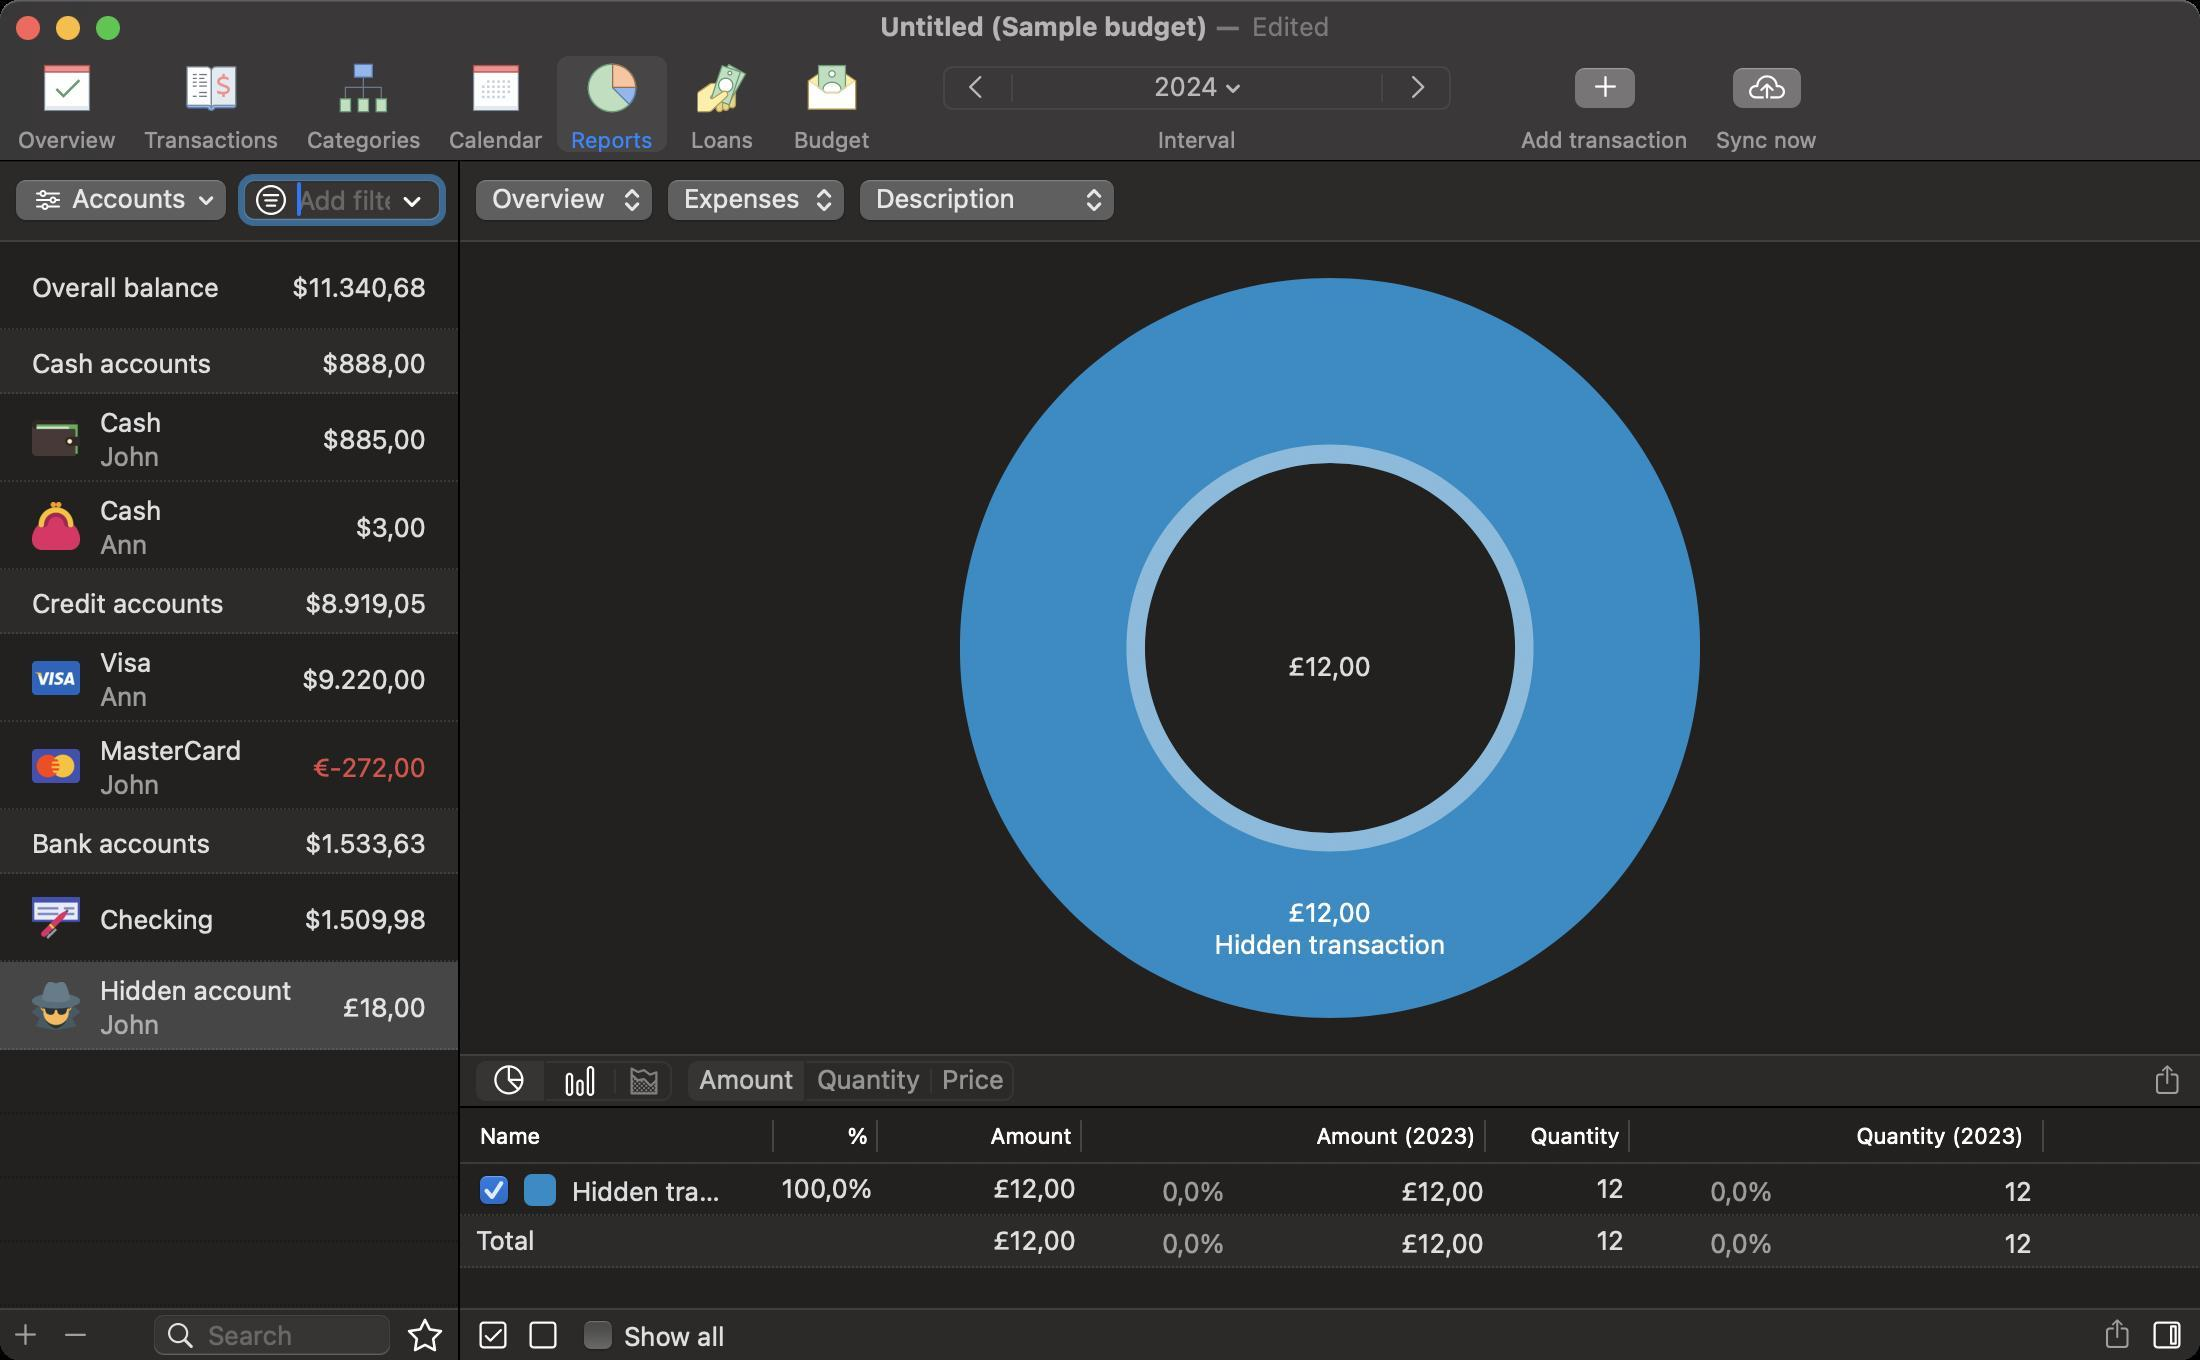
Accessibility tree:
{"name": "Untitled_(Sample_budget)", "role": "AXWindow", "description": null, "role_description": "standard window", "value": null, "position": "553.00;156.00", "size": "1100;680", "children": [{"name": null, "role": "AXGroup", "description": null, "role_description": "group", "value": null, "position": "0.00;80.00", "size": "1100;600", "children": [{"name": null, "role": "AXSplitGroup", "description": null, "role_description": "split group", "value": null, "position": "0.00;80.00", "size": "1100;600", "children": [{"name": "Accounts", "role": "AXMenuButton", "description": null, "role_description": "menu button", "value": null, "position": "5.00;89.00", "size": "112;25", "children": []}, {"name": null, "role": "AXTextField", "description": null, "role_description": "search text field", "value": "", "position": "121.00;89.00", "size": "100;22", "children": [{"name": "", "role": "AXButton", "description": "search", "role_description": "button", "value": null, "position": "123.00;89.00", "size": "25;22", "children": []}]}, {"name": null, "role": "AXTextField", "description": null, "role_description": "search text field", "value": "", "position": "76.00;656.50", "size": "120;22", "children": [{"name": "", "role": "AXButton", "description": "search", "role_description": "button", "value": null, "position": "78.00;656.50", "size": "25;22", "children": []}]}, {"name": "", "role": "AXButton", "description": null, "role_description": "button", "value": null, "position": "200.00;655.00", "size": "25;25", "children": []}, {"name": "", "role": "AXButton", "description": "add", "role_description": "button", "value": null, "position": "0.00;652.50", "size": "26;29", "children": []}, {"name": "", "role": "AXButton", "description": "remove", "role_description": "button", "value": null, "position": "25.00;657.00", "size": "26;20", "children": []}, {"name": null, "role": "AXScrollArea", "description": null, "role_description": "scroll area", "value": null, "position": "0.00;121.00", "size": "229;533", "children": [{"name": null, "role": "AXTable", "description": null, "role_description": "table", "value": null, "position": "0.00;121.00", "size": "229;533", "children": [{"name": null, "role": "AXRow", "description": null, "role_description": "table row", "value": null, "position": "0.00;121.00", "size": "229;44", "children": [{"name": null, "role": "AXCell", "description": null, "role_description": "cell", "value": null, "position": "6.00;121.00", "size": "217;44", "children": [{"name": null, "role": "AXStaticText", "description": null, "role_description": "text", "value": "Overall balance", "position": "14.00;134.50", "size": "98;17", "children": []}, {"name": null, "role": "AXStaticText", "description": null, "role_description": "text", "value": "$11.340,68", "position": "144.00;134.50", "size": "71;17", "children": []}]}]}, {"name": null, "role": "AXRow", "description": null, "role_description": "table row", "value": null, "position": "0.00;165.00", "size": "229;32", "children": [{"name": null, "role": "AXCell", "description": null, "role_description": "cell", "value": null, "position": "6.00;165.00", "size": "217;32", "children": [{"name": null, "role": "AXStaticText", "description": null, "role_description": "text", "value": "Cash accounts", "position": "14.00;172.50", "size": "94;17", "children": []}, {"name": null, "role": "AXStaticText", "description": null, "role_description": "text", "value": "$888,00", "position": "159.00;172.50", "size": "56;17", "children": []}]}]}, {"name": null, "role": "AXRow", "description": null, "role_description": "table row", "value": null, "position": "0.00;197.00", "size": "229;44", "children": [{"name": null, "role": "AXCell", "description": null, "role_description": "cell", "value": null, "position": "6.00;197.00", "size": "217;44", "children": [{"name": null, "role": "AXImage", "description": "", "role_description": "image", "value": null, "position": "16.00;207.00", "size": "24;24", "children": []}, {"name": null, "role": "AXStaticText", "description": null, "role_description": "text", "value": "Cash", "position": "48.00;202.00", "size": "35;17", "children": []}, {"name": null, "role": "AXStaticText", "description": null, "role_description": "text", "value": "John", "position": "48.00;219.00", "size": "34;17", "children": []}, {"name": null, "role": "AXStaticText", "description": null, "role_description": "text", "value": "$885,00", "position": "159.00;210.50", "size": "56;17", "children": []}]}]}, {"name": null, "role": "AXRow", "description": null, "role_description": "table row", "value": null, "position": "0.00;241.00", "size": "229;44", "children": [{"name": null, "role": "AXCell", "description": null, "role_description": "cell", "value": null, "position": "6.00;241.00", "size": "217;44", "children": [{"name": null, "role": "AXImage", "description": "", "role_description": "image", "value": null, "position": "16.00;251.00", "size": "24;24", "children": []}, {"name": null, "role": "AXStaticText", "description": null, "role_description": "text", "value": "Cash", "position": "48.00;246.00", "size": "35;17", "children": []}, {"name": null, "role": "AXStaticText", "description": null, "role_description": "text", "value": "Ann", "position": "48.00;263.00", "size": "28;17", "children": []}, {"name": null, "role": "AXStaticText", "description": null, "role_description": "text", "value": "$3,00", "position": "175.50;254.50", "size": "40;17", "children": []}]}]}, {"name": null, "role": "AXRow", "description": null, "role_description": "table row", "value": null, "position": "0.00;285.00", "size": "229;32", "children": [{"name": null, "role": "AXCell", "description": null, "role_description": "cell", "value": null, "position": "6.00;285.00", "size": "217;32", "children": [{"name": null, "role": "AXStaticText", "description": null, "role_description": "text", "value": "Credit accounts", "position": "14.00;292.50", "size": "100;17", "children": []}, {"name": null, "role": "AXStaticText", "description": null, "role_description": "text", "value": "$8.919,05", "position": "150.50;292.50", "size": "64;17", "children": []}]}]}, {"name": null, "role": "AXRow", "description": null, "role_description": "table row", "value": null, "position": "0.00;317.00", "size": "229;44", "children": [{"name": null, "role": "AXCell", "description": null, "role_description": "cell", "value": null, "position": "6.00;317.00", "size": "217;44", "children": [{"name": null, "role": "AXImage", "description": "", "role_description": "image", "value": null, "position": "16.00;327.00", "size": "24;24", "children": []}, {"name": null, "role": "AXStaticText", "description": null, "role_description": "text", "value": "Visa", "position": "48.00;322.00", "size": "30;17", "children": []}, {"name": null, "role": "AXStaticText", "description": null, "role_description": "text", "value": "Ann", "position": "48.00;339.00", "size": "28;17", "children": []}, {"name": null, "role": "AXStaticText", "description": null, "role_description": "text", "value": "$9.220,00", "position": "149.00;330.50", "size": "66;17", "children": []}]}]}, {"name": null, "role": "AXRow", "description": null, "role_description": "table row", "value": null, "position": "0.00;361.00", "size": "229;44", "children": [{"name": null, "role": "AXCell", "description": null, "role_description": "cell", "value": null, "position": "6.00;361.00", "size": "217;44", "children": [{"name": null, "role": "AXImage", "description": "", "role_description": "image", "value": null, "position": "16.00;371.00", "size": "24;24", "children": []}, {"name": null, "role": "AXStaticText", "description": null, "role_description": "text", "value": "MasterCard", "position": "48.00;366.00", "size": "75;17", "children": []}, {"name": null, "role": "AXStaticText", "description": null, "role_description": "text", "value": "John", "position": "48.00;383.00", "size": "34;17", "children": []}, {"name": null, "role": "AXStaticText", "description": null, "role_description": "text", "value": "€-272,00", "position": "154.50;374.50", "size": "60;17", "children": []}]}]}, {"name": null, "role": "AXRow", "description": null, "role_description": "table row", "value": null, "position": "0.00;405.00", "size": "229;32", "children": [{"name": null, "role": "AXCell", "description": null, "role_description": "cell", "value": null, "position": "6.00;405.00", "size": "217;32", "children": [{"name": null, "role": "AXStaticText", "description": null, "role_description": "text", "value": "Bank accounts", "position": "14.00;412.50", "size": "94;17", "children": []}, {"name": null, "role": "AXStaticText", "description": null, "role_description": "text", "value": "$1.533,63", "position": "150.50;412.50", "size": "64;17", "children": []}]}]}, {"name": null, "role": "AXRow", "description": null, "role_description": "table row", "value": null, "position": "0.00;437.00", "size": "229;44", "children": [{"name": null, "role": "AXCell", "description": null, "role_description": "cell", "value": null, "position": "6.00;437.00", "size": "217;44", "children": [{"name": null, "role": "AXImage", "description": "", "role_description": "image", "value": null, "position": "16.00;447.00", "size": "24;24", "children": []}, {"name": null, "role": "AXStaticText", "description": null, "role_description": "text", "value": "Checking", "position": "48.00;450.50", "size": "61;17", "children": []}, {"name": null, "role": "AXStaticText", "description": null, "role_description": "text", "value": "$1.509,98", "position": "150.00;450.50", "size": "65;17", "children": []}]}]}, {"name": null, "role": "AXRow", "description": null, "role_description": "table row", "value": null, "position": "0.00;481.00", "size": "229;44", "children": [{"name": null, "role": "AXCell", "description": null, "role_description": "cell", "value": null, "position": "6.00;481.00", "size": "217;44", "children": [{"name": null, "role": "AXImage", "description": "", "role_description": "image", "value": null, "position": "16.00;491.00", "size": "24;24", "children": []}, {"name": null, "role": "AXStaticText", "description": null, "role_description": "text", "value": "Hidden account", "position": "48.00;486.00", "size": "100;17", "children": []}, {"name": null, "role": "AXStaticText", "description": null, "role_description": "text", "value": "John", "position": "48.00;503.00", "size": "34;17", "children": []}, {"name": null, "role": "AXStaticText", "description": null, "role_description": "text", "value": "£18,00", "position": "167.50;494.50", "size": "48;17", "children": []}]}]}, {"name": null, "role": "AXColumn", "description": null, "role_description": "column", "value": null, "position": "0.00;121.00", "size": "229;533", "children": []}]}]}, {"name": null, "role": "AXSplitter", "description": null, "role_description": "splitter", "value": 229.0, "position": "229.00;80.00", "size": "1;600", "children": []}, {"name": null, "role": "AXGroup", "description": null, "role_description": "group", "value": null, "position": "230.00;80.00", "size": "870;600", "children": [{"name": null, "role": "AXPopUpButton", "description": null, "role_description": "pop up button", "value": "Overview", "position": "235.00;89.00", "size": "95;25", "children": []}, {"name": null, "role": "AXPopUpButton", "description": null, "role_description": "pop up button", "value": "Expenses", "position": "331.00;89.00", "size": "95;25", "children": []}, {"name": null, "role": "AXPopUpButton", "description": null, "role_description": "pop up button", "value": "Description", "position": "427.00;89.00", "size": "134;25", "children": []}, {"name": null, "role": "AXSplitGroup", "description": null, "role_description": "split group", "value": null, "position": "230.00;121.00", "size": "870;559", "children": [{"name": null, "role": "AXGroup", "description": null, "role_description": "group", "value": null, "position": "230.00;121.00", "size": "870;406", "children": [{"name": null, "role": "AXGroup", "description": null, "role_description": "group", "value": null, "position": "230.00;121.00", "size": "870;406", "children": [{"name": null, "role": "AXList", "description": "Chart View", "role_description": "list", "value": null, "position": "230.00;121.00", "size": "870;406", "children": [{"name": null, "role": "AXStaticText", "description": ". 1 Element", "role_description": "text", "value": null, "position": "230.00;121.00", "size": "870;406", "children": []}, {"name": null, "role": "AXRow", "description": "Hidden transaction : £12,00 ", "role_description": "row", "value": null, "position": "480.00;139.00", "size": "370;370", "children": []}]}]}]}, {"name": null, "role": "AXRadioGroup", "description": null, "role_description": "radio group", "value": "{\n    \"name\": null,\n    \"role\": \"AXRadioButton\",\n    \"description\": null,\n    \"role_description\": \"radio button\",\n    \"value\": 1,\n    \"position\": \"237.00;529.50\",\n    \"size\": \"36;23\",\n    \"children\": []\n}", "position": "237.00;529.50", "size": "100;23", "children": [{"name": null, "role": "AXRadioButton", "description": null, "role_description": "radio button", "value": 1, "position": "237.00;529.50", "size": "36;23", "children": []}, {"name": null, "role": "AXRadioButton", "description": null, "role_description": "radio button", "value": 0, "position": "273.00;529.50", "size": "35;23", "children": []}, {"name": null, "role": "AXRadioButton", "description": null, "role_description": "radio button", "value": 0, "position": "308.00;529.50", "size": "29;23", "children": []}]}, {"name": null, "role": "AXRadioGroup", "description": null, "role_description": "radio group", "value": "{\n    \"name\": null,\n    \"role\": \"AXRadioButton\",\n    \"description\": \"Amount\",\n    \"role_description\": \"radio button\",\n    \"value\": 1,\n    \"position\": \"343.00;529.50\",\n    \"size\": \"60;23\",\n    \"children\": []\n}", "position": "343.00;529.50", "size": "165;23", "children": [{"name": null, "role": "AXRadioButton", "description": "Amount", "role_description": "radio button", "value": 1, "position": "343.00;529.50", "size": "60;23", "children": []}, {"name": null, "role": "AXRadioButton", "description": "Quantity", "role_description": "radio button", "value": 0, "position": "403.00;529.50", "size": "63;23", "children": []}, {"name": null, "role": "AXRadioButton", "description": "Price", "role_description": "radio button", "value": 0, "position": "466.00;529.50", "size": "42;23", "children": []}]}, {"name": "", "role": "AXButton", "description": "share", "role_description": "button", "value": null, "position": "1071.00;522.00", "size": "26;34", "children": []}, {"name": null, "role": "AXSplitter", "description": null, "role_description": "splitter", "value": 432.0, "position": "230.00;553.00", "size": "870;1", "children": []}, {"name": "", "role": "AXButton", "description": "share", "role_description": "button", "value": null, "position": "1046.00;649.00", "size": "26;34", "children": []}, {"name": "", "role": "AXButton", "description": null, "role_description": "button", "value": null, "position": "259.00;655.00", "size": "25;25", "children": []}, {"name": "", "role": "AXButton", "description": null, "role_description": "button", "value": null, "position": "234.00;655.00", "size": "25;25", "children": []}, {"name": "", "role": "AXButton", "description": null, "role_description": "button", "value": null, "position": "1071.00;655.00", "size": "25;25", "children": []}, {"name": "Show_all", "role": "AXCheckBox", "description": null, "role_description": "checkbox", "value": 0, "position": "290.00;658.50", "size": "77;18", "children": []}, {"name": null, "role": "AXScrollArea", "description": null, "role_description": "scroll area", "value": null, "position": "230.00;554.00", "size": "870;100", "children": [{"name": null, "role": "AXTable", "description": null, "role_description": "table", "value": null, "position": "230.00;582.00", "size": "870;72", "children": [{"name": null, "role": "AXRow", "description": null, "role_description": "table row", "value": null, "position": "230.00;582.00", "size": "870;26", "children": [{"name": null, "role": "AXCell", "description": null, "role_description": "cell", "value": null, "position": "236.00;585.00", "size": "150;20", "children": [{"name": null, "role": "AXGroup", "description": null, "role_description": "group", "value": null, "position": "262.00;587.00", "size": "16;16", "children": []}, {"name": null, "role": "AXStaticText", "description": null, "role_description": "text", "value": "Hidden transaction", "position": "284.00;586.50", "size": "83;17", "children": []}, {"name": "", "role": "AXCheckBox", "description": null, "role_description": "checkbox", "value": 1, "position": "238.00;586.00", "size": "18;18", "children": []}]}, {"name": null, "role": "AXCell", "description": null, "role_description": "cell", "value": null, "position": "388.00;585.00", "size": "50;20", "children": [{"name": null, "role": "AXStaticText", "description": null, "role_description": "text", "value": "100,0%", "position": "388.00;585.00", "size": "50;16", "children": []}]}, {"name": null, "role": "AXCell", "description": null, "role_description": "cell", "value": null, "position": "440.00;585.00", "size": "100;20", "children": [{"name": null, "role": "AXStaticText", "description": null, "role_description": "text", "value": "£12,00", "position": "440.00;585.00", "size": "100;16", "children": []}]}, {"name": null, "role": "AXCell", "description": null, "role_description": "cell", "value": null, "position": "542.00;585.00", "size": "200;20", "children": [{"name": null, "role": "AXStaticText", "description": null, "role_description": "text", "value": " 0,0%", "position": "540.00;586.50", "size": "74;17", "children": []}, {"name": null, "role": "AXStaticText", "description": null, "role_description": "text", "value": "£12,00", "position": "610.00;586.50", "size": "134;17", "children": []}]}, {"name": null, "role": "AXCell", "description": null, "role_description": "cell", "value": null, "position": "744.00;585.00", "size": "70;20", "children": [{"name": null, "role": "AXStaticText", "description": null, "role_description": "text", "value": "12", "position": "744.00;585.00", "size": "70;16", "children": []}]}, {"name": null, "role": "AXCell", "description": null, "role_description": "cell", "value": null, "position": "816.00;585.00", "size": "200;20", "children": [{"name": null, "role": "AXStaticText", "description": null, "role_description": "text", "value": " 0,0%", "position": "814.00;586.50", "size": "74;17", "children": []}, {"name": null, "role": "AXStaticText", "description": null, "role_description": "text", "value": "12", "position": "884.00;586.50", "size": "134;17", "children": []}]}]}, {"name": null, "role": "AXRow", "description": null, "role_description": "table row", "value": null, "position": "230.00;608.00", "size": "870;26", "children": [{"name": null, "role": "AXCell", "description": null, "role_description": "cell", "value": null, "position": "236.00;611.00", "size": "150;20", "children": [{"name": null, "role": "AXStaticText", "description": null, "role_description": "text", "value": "Total", "position": "236.00;611.00", "size": "150;16", "children": []}]}, {"name": null, "role": "AXCell", "description": null, "role_description": "cell", "value": null, "position": "388.00;611.00", "size": "50;20", "children": [{"name": null, "role": "AXStaticText", "description": null, "role_description": "text", "value": "", "position": "388.00;611.00", "size": "50;16", "children": []}]}, {"name": null, "role": "AXCell", "description": null, "role_description": "cell", "value": null, "position": "440.00;611.00", "size": "100;20", "children": [{"name": null, "role": "AXStaticText", "description": null, "role_description": "text", "value": "£12,00", "position": "440.00;611.00", "size": "100;16", "children": []}]}, {"name": null, "role": "AXCell", "description": null, "role_description": "cell", "value": null, "position": "542.00;611.00", "size": "200;20", "children": [{"name": null, "role": "AXStaticText", "description": null, "role_description": "text", "value": " 0,0%", "position": "540.00;612.50", "size": "74;17", "children": []}, {"name": null, "role": "AXStaticText", "description": null, "role_description": "text", "value": "£12,00", "position": "610.00;612.50", "size": "134;17", "children": []}]}, {"name": null, "role": "AXCell", "description": null, "role_description": "cell", "value": null, "position": "744.00;611.00", "size": "70;20", "children": [{"name": null, "role": "AXStaticText", "description": null, "role_description": "text", "value": "12", "position": "744.00;611.00", "size": "70;16", "children": []}]}, {"name": null, "role": "AXCell", "description": null, "role_description": "cell", "value": null, "position": "816.00;611.00", "size": "200;20", "children": [{"name": null, "role": "AXStaticText", "description": null, "role_description": "text", "value": " 0,0%", "position": "814.00;612.50", "size": "74;17", "children": []}, {"name": null, "role": "AXStaticText", "description": null, "role_description": "text", "value": "12", "position": "884.00;612.50", "size": "134;17", "children": []}]}]}, {"name": null, "role": "AXColumn", "description": null, "role_description": "column", "value": null, "position": "230.00;582.00", "size": "157;72", "children": []}, {"name": null, "role": "AXColumn", "description": null, "role_description": "column", "value": null, "position": "387.00;582.00", "size": "52;72", "children": []}, {"name": null, "role": "AXColumn", "description": null, "role_description": "column", "value": null, "position": "439.00;582.00", "size": "102;72", "children": []}, {"name": null, "role": "AXColumn", "description": null, "role_description": "column", "value": null, "position": "541.00;582.00", "size": "202;72", "children": []}, {"name": null, "role": "AXColumn", "description": null, "role_description": "column", "value": null, "position": "743.00;582.00", "size": "72;72", "children": []}, {"name": null, "role": "AXColumn", "description": null, "role_description": "column", "value": null, "position": "815.00;582.00", "size": "207;72", "children": []}, {"name": null, "role": "AXGroup", "description": null, "role_description": "group", "value": null, "position": "230.00;554.00", "size": "870;28", "children": [{"name": "Name", "role": "AXButton", "description": null, "role_description": "sort button", "value": null, "position": "230.00;554.00", "size": "157;28", "children": []}, {"name": "%", "role": "AXButton", "description": null, "role_description": "sort button", "value": null, "position": "387.00;554.00", "size": "52;28", "children": []}, {"name": "Amount", "role": "AXButton", "description": null, "role_description": "sort button", "value": null, "position": "439.00;554.00", "size": "102;28", "children": []}, {"name": "Amount_(2023)", "role": "AXButton", "description": null, "role_description": "sort button", "value": null, "position": "541.00;554.00", "size": "202;28", "children": []}, {"name": "Quantity", "role": "AXButton", "description": null, "role_description": "sort button", "value": null, "position": "743.00;554.00", "size": "72;28", "children": []}, {"name": "Quantity_(2023)", "role": "AXButton", "description": null, "role_description": "sort button", "value": null, "position": "815.00;554.00", "size": "207;28", "children": []}]}]}]}]}]}, {"name": null, "role": "AXScrollArea", "description": null, "role_description": "scroll area", "value": null, "position": "230.00;80.00", "size": "810;0", "children": [{"name": null, "role": "AXList", "description": null, "role_description": "collection", "value": null, "position": "230.00;80.00", "size": "810;40", "children": []}, {"name": null, "role": "AXScrollBar", "description": null, "role_description": "scroll bar", "value": 0.0, "position": "1024.00;80.00", "size": "16;0", "children": [{"name": null, "role": "AXValueIndicator", "description": null, "role_description": "value indicator", "value": 0.0, "position": "1028.00;81.00", "size": "12;26", "children": []}, {"name": null, "role": "AXButton", "description": null, "role_description": "increment arrow button", "value": null, "position": "1024.00;80.00", "size": "0;0", "children": []}, {"name": null, "role": "AXButton", "description": null, "role_description": "decrement arrow button", "value": null, "position": "1024.00;80.00", "size": "0;0", "children": []}, {"name": null, "role": "AXButton", "description": null, "role_description": "increment page button", "value": null, "position": "1028.00;80.00", "size": "12;27", "children": []}, {"name": null, "role": "AXButton", "description": null, "role_description": "decrement page button", "value": null, "position": "1028.00;80.00", "size": "12;1", "children": []}]}]}, {"name": "", "role": "AXButton", "description": null, "role_description": "button", "value": null, "position": "1068.00;88.00", "size": "24;24", "children": []}, {"name": "", "role": "AXButton", "description": null, "role_description": "button", "value": null, "position": "1044.00;88.00", "size": "24;24", "children": []}]}]}, {"name": null, "role": "AXToolbar", "description": null, "role_description": "toolbar", "value": null, "position": "0.00;28.00", "size": "1100;52", "children": [{"name": "Overview", "role": "AXButton", "description": null, "role_description": "button", "value": null, "position": "2.00;28.00", "size": "63;52", "children": []}, {"name": "Transactions", "role": "AXButton", "description": null, "role_description": "button", "value": null, "position": "65.00;28.00", "size": "82;52", "children": []}, {"name": "Categories", "role": "AXButton", "description": null, "role_description": "button", "value": null, "position": "146.50;28.00", "size": "71;52", "children": []}, {"name": "Calendar", "role": "AXButton", "description": null, "role_description": "button", "value": null, "position": "217.50;28.00", "size": "61;52", "children": []}, {"name": "Reports", "role": "AXButton", "description": null, "role_description": "button", "value": null, "position": "278.50;28.00", "size": "55;52", "children": []}, {"name": "Loans", "role": "AXButton", "description": null, "role_description": "button", "value": null, "position": "333.50;28.00", "size": "55;52", "children": []}, {"name": "Budget", "role": "AXButton", "description": null, "role_description": "button", "value": null, "position": "388.50;28.00", "size": "55;52", "children": []}, {"name": null, "role": "AXGroup", "description": null, "role_description": "group", "value": null, "position": "467.50;28.00", "size": "262;52", "children": [{"name": null, "role": "AXGroup", "description": null, "role_description": "group", "value": null, "position": "470.50;32.00", "size": "256;25", "children": [{"name": null, "role": "AXButton", "description": "left arrow", "role_description": "button", "value": null, "position": "470.50;32.00", "size": "36;25", "children": []}, {"name": null, "role": "AXButton", "description": "2024", "role_description": "button", "value": null, "position": "506.50;32.00", "size": "185;25", "children": []}, {"name": null, "role": "AXButton", "description": "right arrow", "role_description": "button", "value": null, "position": "691.50;32.00", "size": "35;25", "children": []}]}, {"name": null, "role": "AXStaticText", "description": null, "role_description": "text", "value": "Interval", "position": "575.00;63.00", "size": "47;14", "children": []}]}, {"name": "Add_transaction", "role": "AXButton", "description": "Add transaction", "role_description": "button", "value": null, "position": "753.50;28.00", "size": "98;52", "children": []}, {"name": "Sync_now", "role": "AXButton", "description": null, "role_description": "button", "value": null, "position": "851.00;28.00", "size": "64;52", "children": []}]}, {"name": null, "role": "AXButton", "description": null, "role_description": "close button", "value": null, "position": "7.00;6.00", "size": "14;16", "children": []}, {"name": null, "role": "AXButton", "description": null, "role_description": "zoom button", "value": null, "position": "47.00;6.00", "size": "14;16", "children": [{"name": null, "role": "AXGroup", "description": null, "role_description": "group", "value": null, "position": "47.00;6.00", "size": "14;16", "children": [{"name": null, "role": "AXGroup", "description": null, "role_description": "group", "value": null, "position": "47.00;6.00", "size": "14;16", "children": []}]}]}, {"name": null, "role": "AXButton", "description": null, "role_description": "minimize button", "value": null, "position": "27.00;6.00", "size": "14;16", "children": []}, {"name": "Edited", "role": "AXMenuButton", "description": "document actions", "role_description": "menu button", "value": null, "position": "623.00;4.00", "size": "51;17", "children": []}, {"name": null, "role": "AXStaticText", "description": null, "role_description": "text", "value": "—", "position": "606.00;5.00", "size": "16;16", "children": []}, {"name": null, "role": "AXStaticText", "description": null, "role_description": "text", "value": "Untitled (Sample budget)", "position": "438.00;5.00", "size": "168;16", "children": []}]}